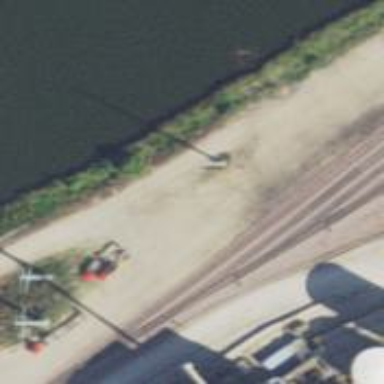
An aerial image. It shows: Abandoned railway siding.